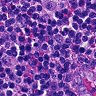
Metastatic tissue present: no